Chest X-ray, AP view. Patient: 59 years old, sex M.
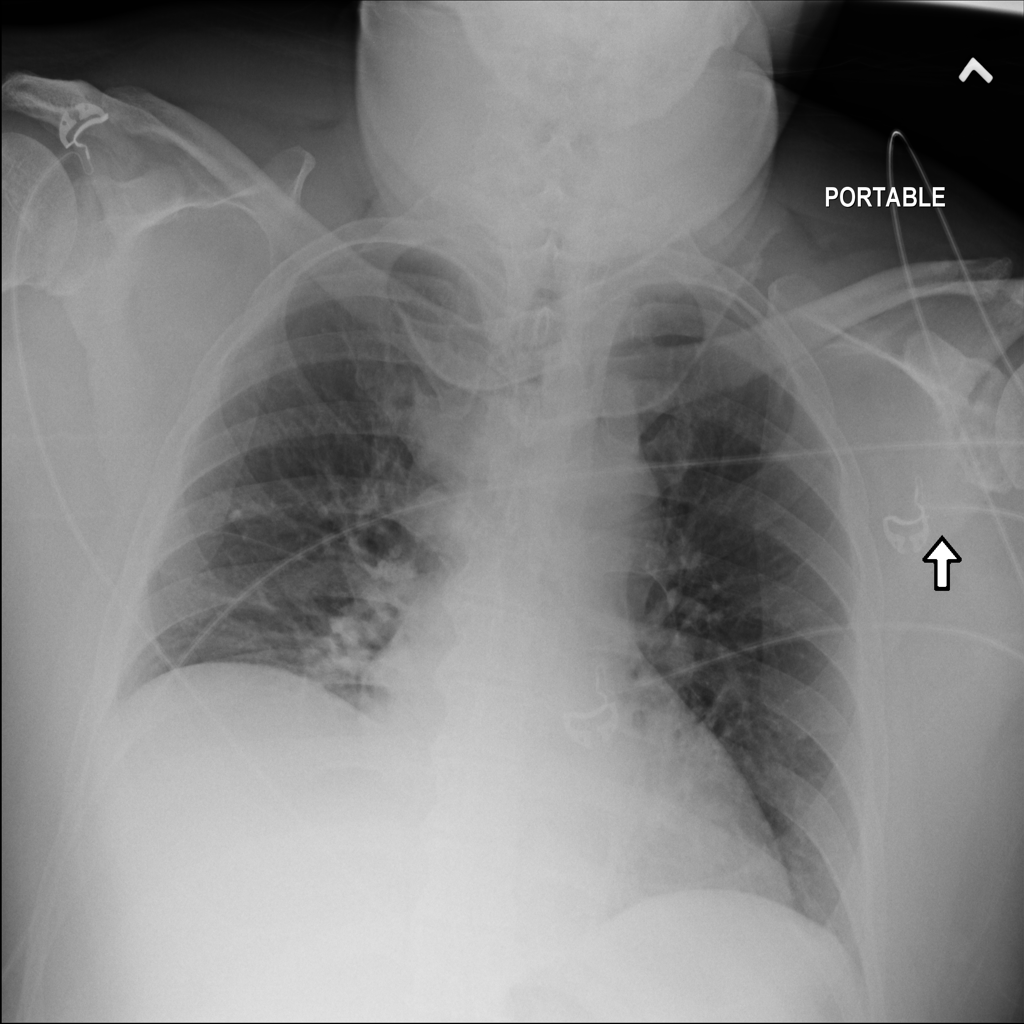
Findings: No Finding